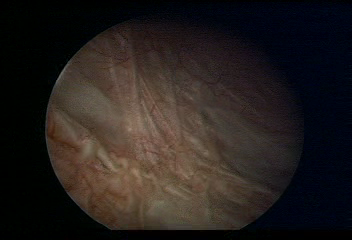
Modality: WLC
Class: Normal mucosa
Bladder cancer association: No